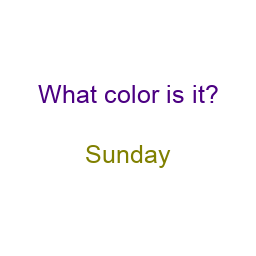
Color: olive
Background color: white
Question text color: indigo